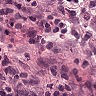
Metastatic tissue present: no